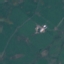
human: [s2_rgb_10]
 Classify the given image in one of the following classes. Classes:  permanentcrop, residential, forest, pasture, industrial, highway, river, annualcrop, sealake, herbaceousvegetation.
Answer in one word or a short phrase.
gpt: Pasture